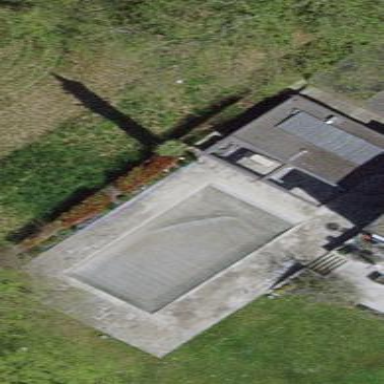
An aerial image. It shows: Outdoor swimming pool in leisure land area.